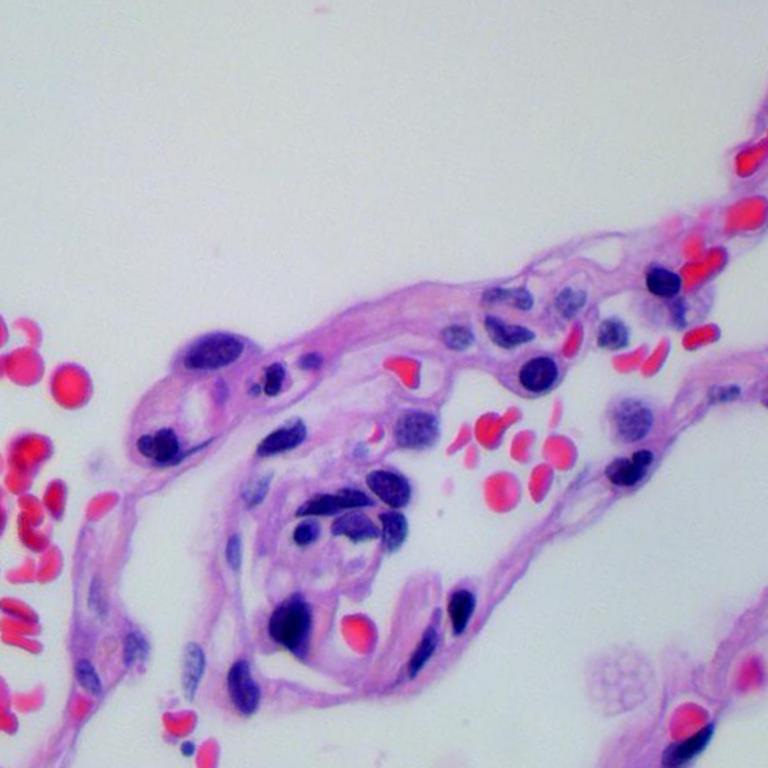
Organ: lung
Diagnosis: benign